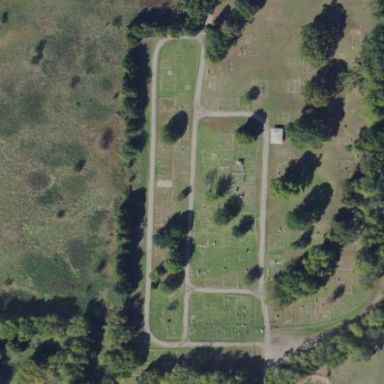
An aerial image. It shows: Cemetery.